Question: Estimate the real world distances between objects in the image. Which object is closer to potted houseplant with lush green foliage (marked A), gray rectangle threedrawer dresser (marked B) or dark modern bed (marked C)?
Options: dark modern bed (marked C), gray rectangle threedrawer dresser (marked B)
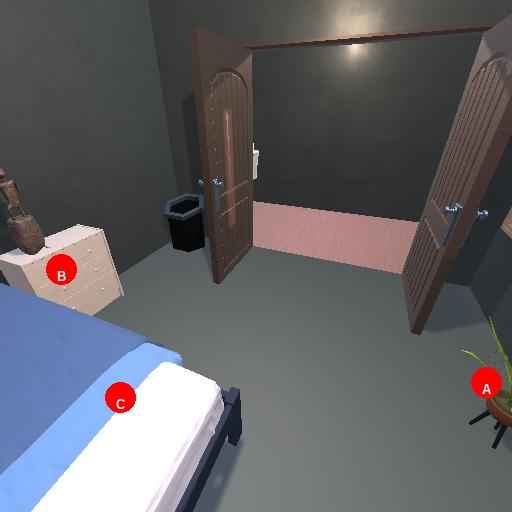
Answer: dark modern bed (marked C)